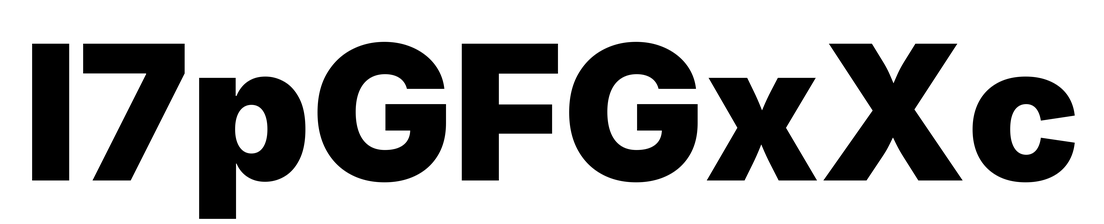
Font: Inter_Black